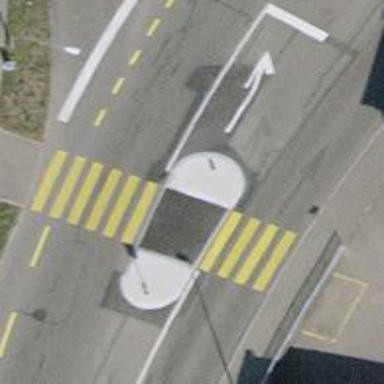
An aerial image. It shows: Marked footway crossing with central island.